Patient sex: M
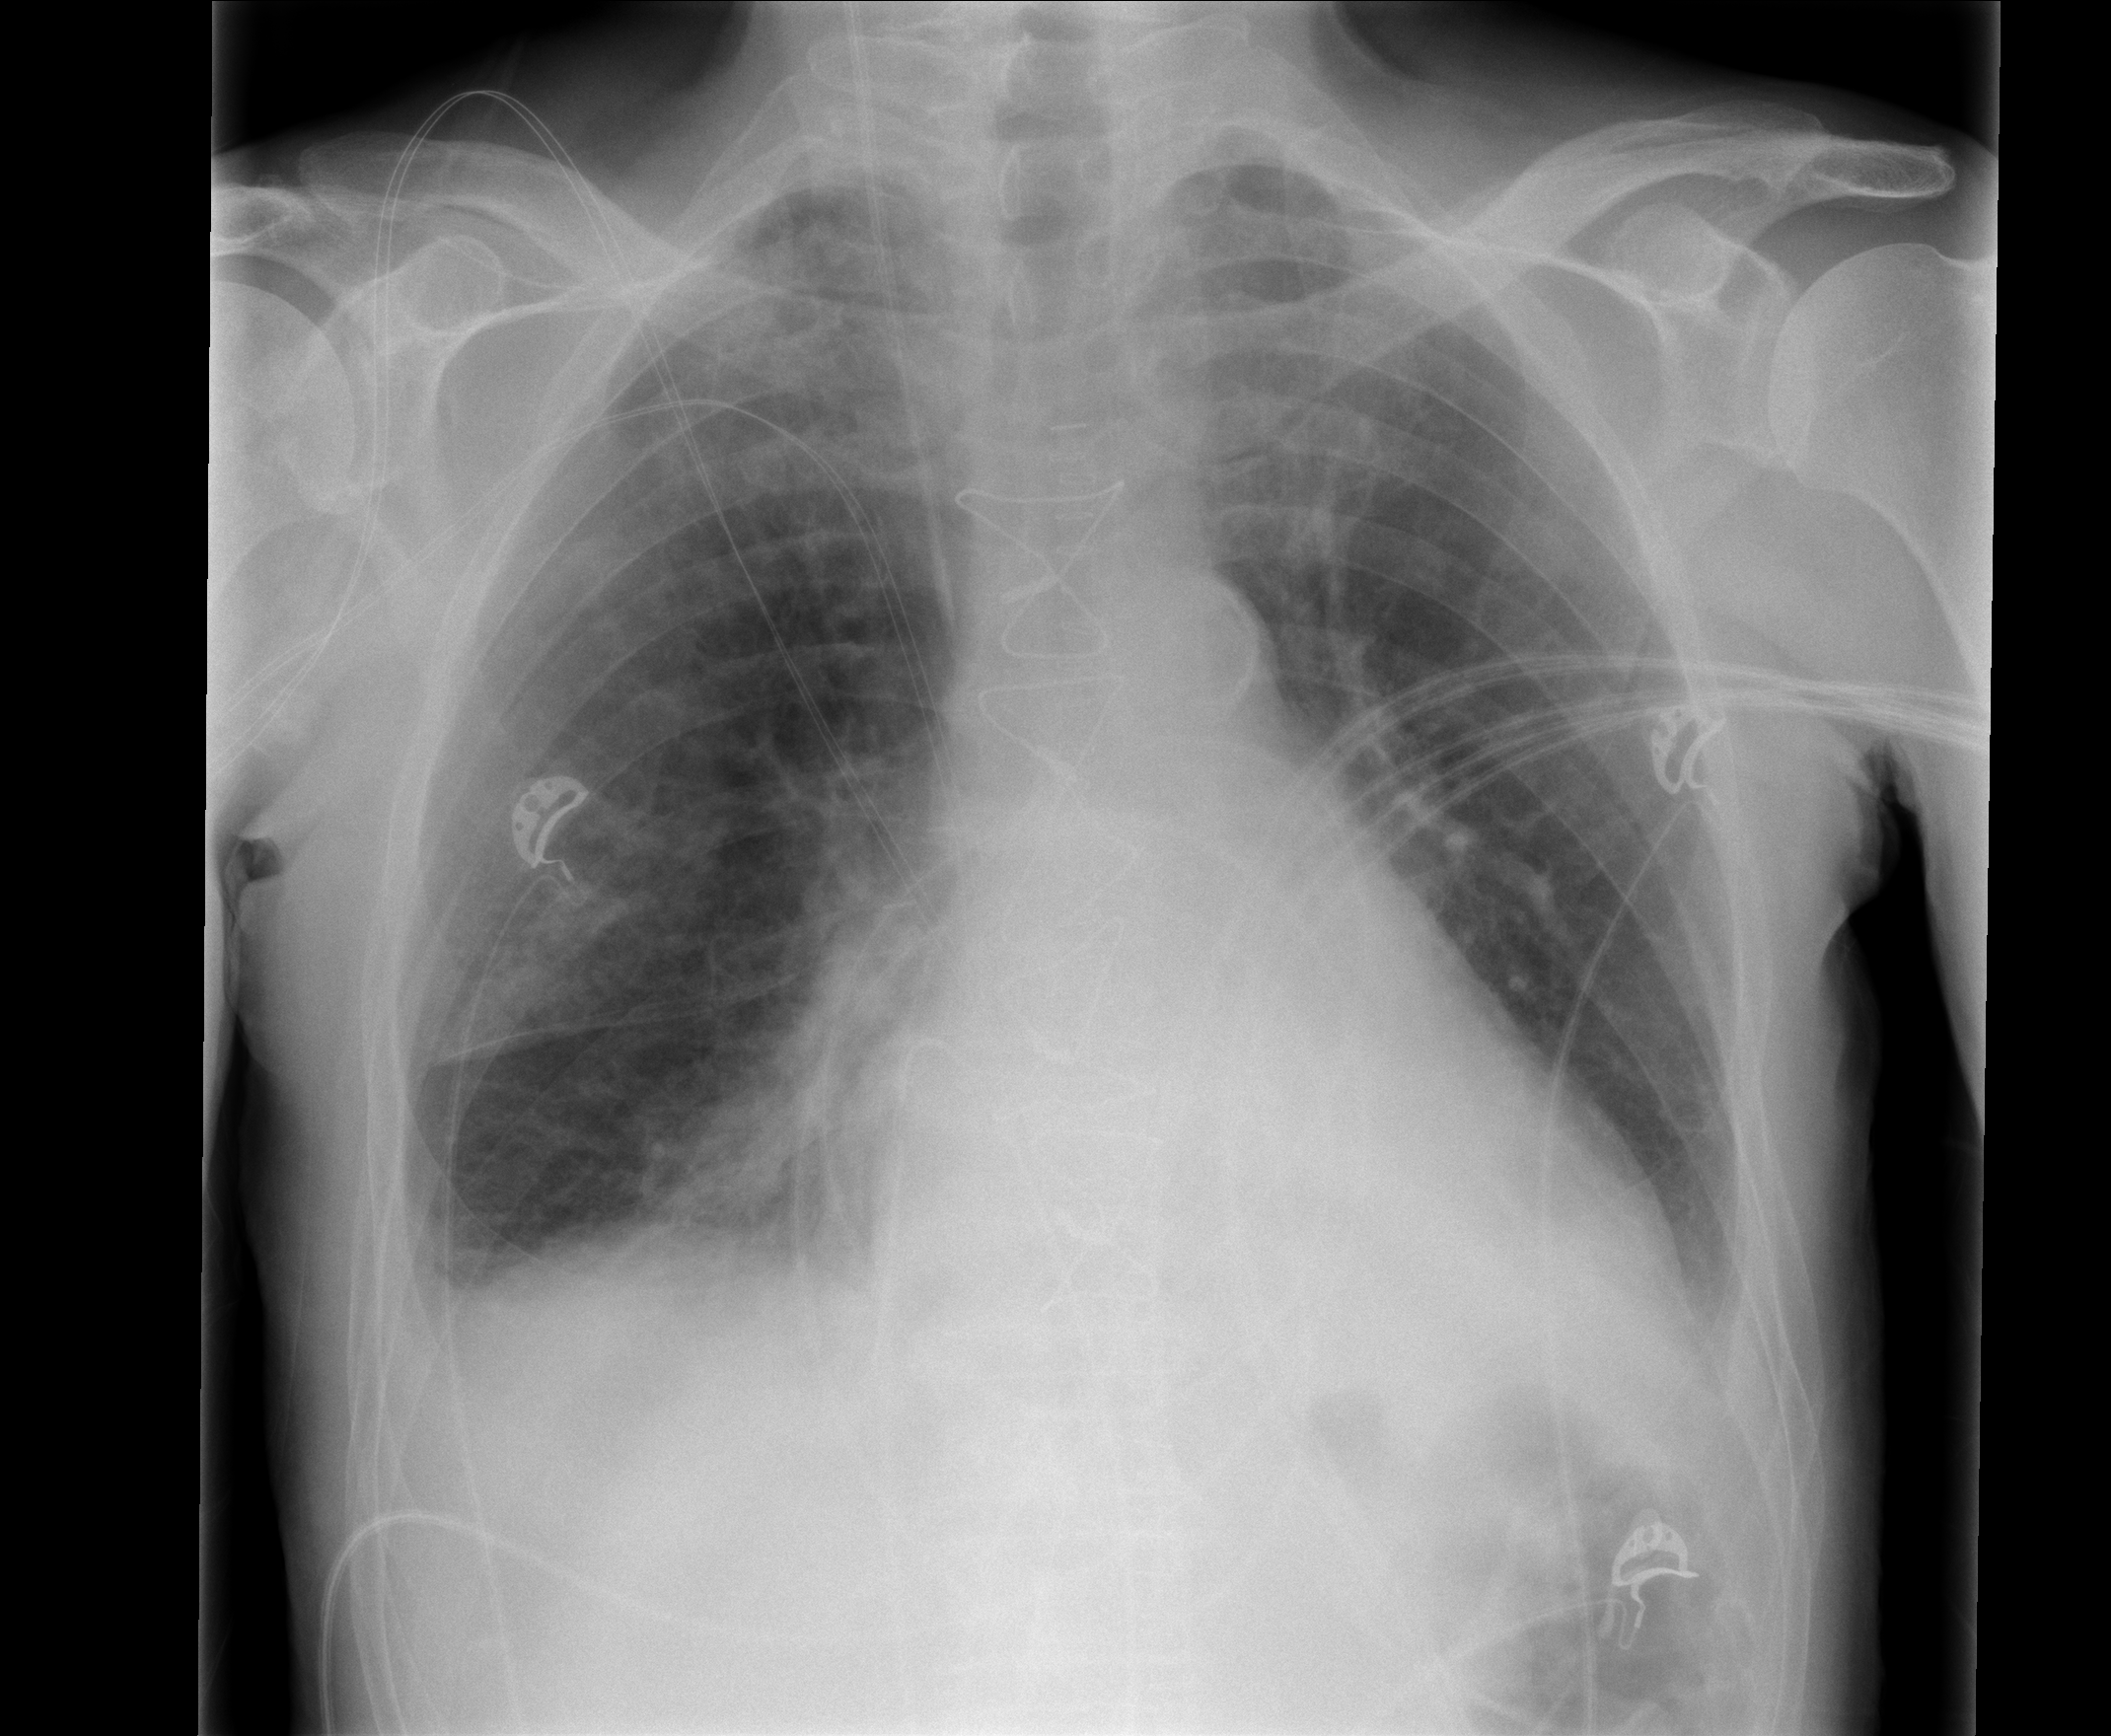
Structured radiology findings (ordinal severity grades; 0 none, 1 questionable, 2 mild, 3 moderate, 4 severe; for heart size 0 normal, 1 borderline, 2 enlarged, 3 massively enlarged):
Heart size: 0
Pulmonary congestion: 0
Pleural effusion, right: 2
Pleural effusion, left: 1
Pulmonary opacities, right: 0
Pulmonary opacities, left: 0
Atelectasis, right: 0
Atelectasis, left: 1